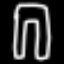
Label: pants